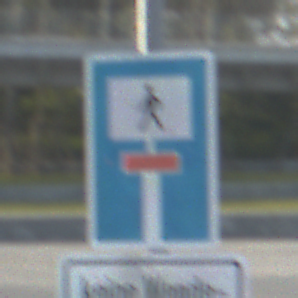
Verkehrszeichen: SackgasseFussgaengerDurchlaessig
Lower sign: HinweisGeaenderteVorfahrtVerkehrsfuehrungVerkehrsregelung3
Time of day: SunriseSunset
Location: Outdoor (Urban)
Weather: Clear
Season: NotSpecified
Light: Natural